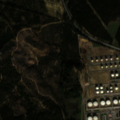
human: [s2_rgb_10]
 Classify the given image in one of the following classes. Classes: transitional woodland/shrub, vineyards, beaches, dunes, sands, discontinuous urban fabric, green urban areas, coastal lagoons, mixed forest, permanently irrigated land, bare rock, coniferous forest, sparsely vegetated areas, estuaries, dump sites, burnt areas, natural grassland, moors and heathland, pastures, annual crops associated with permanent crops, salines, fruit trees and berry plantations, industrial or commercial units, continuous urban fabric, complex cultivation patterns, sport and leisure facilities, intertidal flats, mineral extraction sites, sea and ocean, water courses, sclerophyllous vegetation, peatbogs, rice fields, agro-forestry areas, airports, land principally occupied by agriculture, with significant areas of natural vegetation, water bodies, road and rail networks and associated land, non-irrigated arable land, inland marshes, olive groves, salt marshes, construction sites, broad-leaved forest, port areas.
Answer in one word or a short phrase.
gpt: industrial or commercial units, construction sites, complex cultivation patterns, broad-leaved forest, transitional woodland/shrub